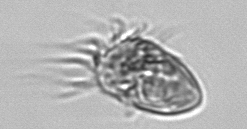
Label: Strombidium_morphotype1